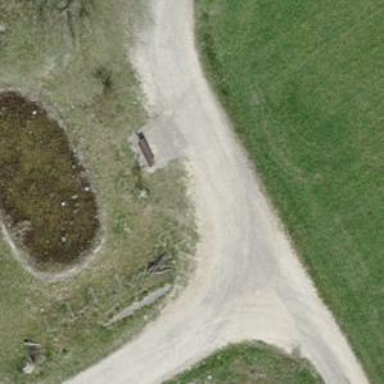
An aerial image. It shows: Bench.